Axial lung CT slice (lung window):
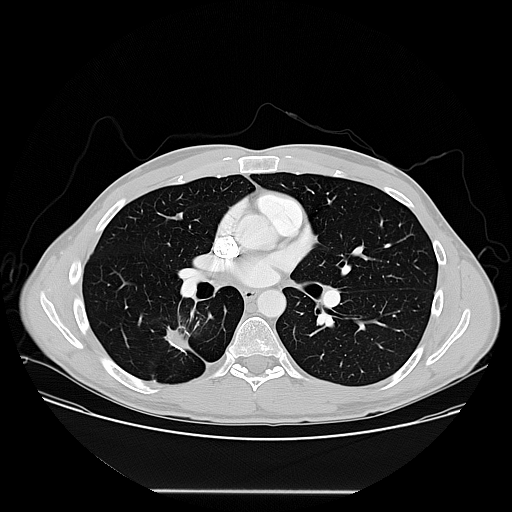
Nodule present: yes
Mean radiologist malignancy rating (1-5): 1